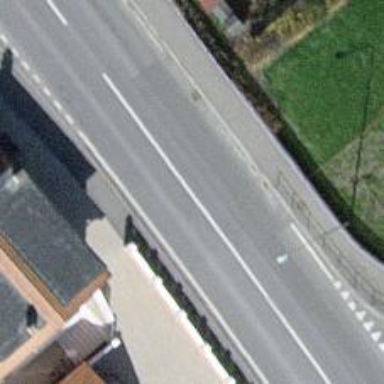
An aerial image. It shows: Asphalt road classified as primary highway.